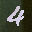
Label: 4